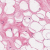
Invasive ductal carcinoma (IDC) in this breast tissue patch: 0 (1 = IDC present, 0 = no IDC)